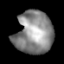
Tissue: lung
Cell type: Myeloid cells
Senescence score: 0.2394
Nuclear area (px): 1574
Mean DAPI intensity: 138.481